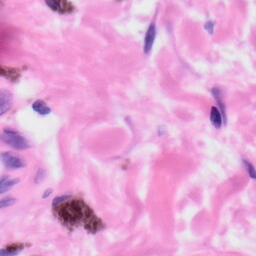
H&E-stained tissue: Skin